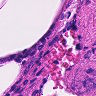
Metastatic tissue present: no